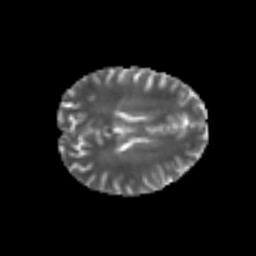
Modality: T2w
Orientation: axial
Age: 25
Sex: male
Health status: healthy